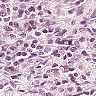
Metastatic tissue present: no